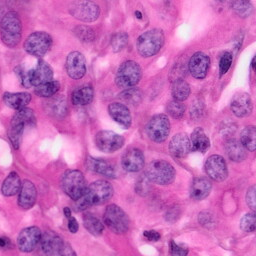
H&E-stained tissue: Pancreatic